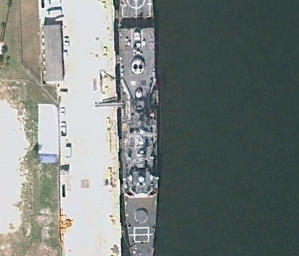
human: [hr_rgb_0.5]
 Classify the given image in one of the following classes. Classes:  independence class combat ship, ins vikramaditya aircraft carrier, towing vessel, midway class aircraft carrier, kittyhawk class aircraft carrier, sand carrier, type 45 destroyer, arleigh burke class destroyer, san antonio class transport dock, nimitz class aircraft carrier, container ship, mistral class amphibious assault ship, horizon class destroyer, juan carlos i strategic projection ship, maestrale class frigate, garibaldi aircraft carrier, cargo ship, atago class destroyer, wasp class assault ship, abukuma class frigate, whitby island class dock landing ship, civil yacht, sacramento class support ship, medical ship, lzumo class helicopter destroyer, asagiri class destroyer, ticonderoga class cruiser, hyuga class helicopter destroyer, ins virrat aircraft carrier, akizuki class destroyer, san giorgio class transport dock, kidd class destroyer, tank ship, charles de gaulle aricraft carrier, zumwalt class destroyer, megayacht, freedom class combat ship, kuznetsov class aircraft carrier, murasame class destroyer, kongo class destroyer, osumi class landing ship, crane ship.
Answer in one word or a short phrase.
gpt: Ticonderoga class cruiser